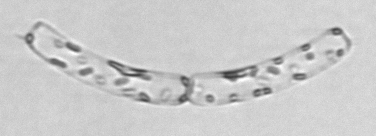
Label: Guinardia_striata